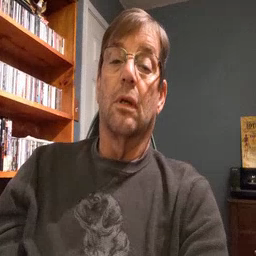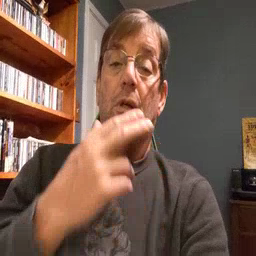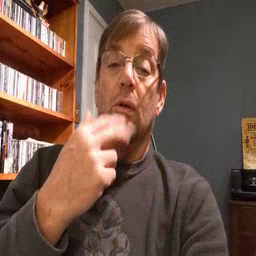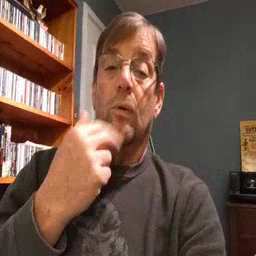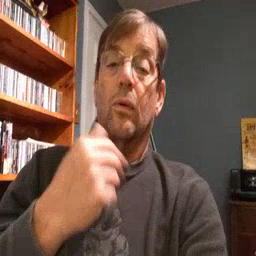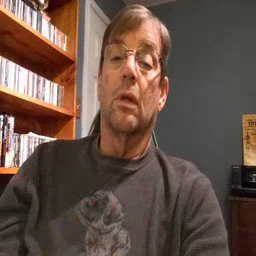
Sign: cute